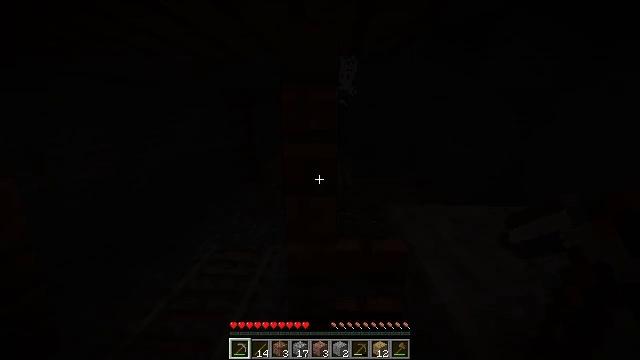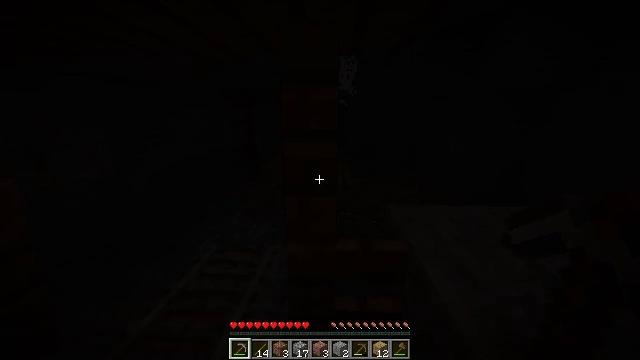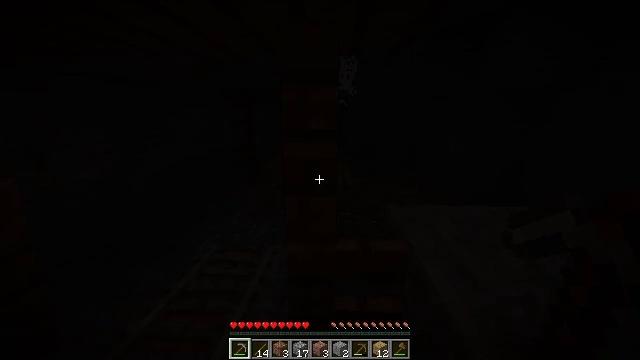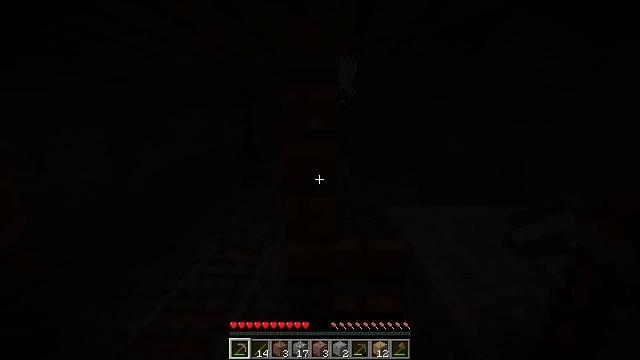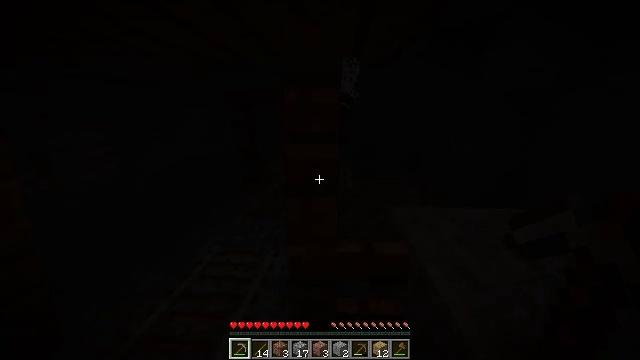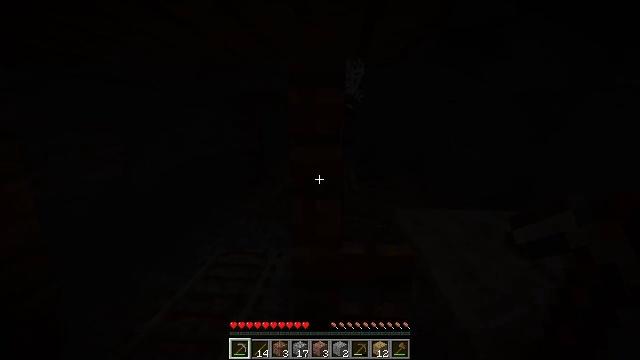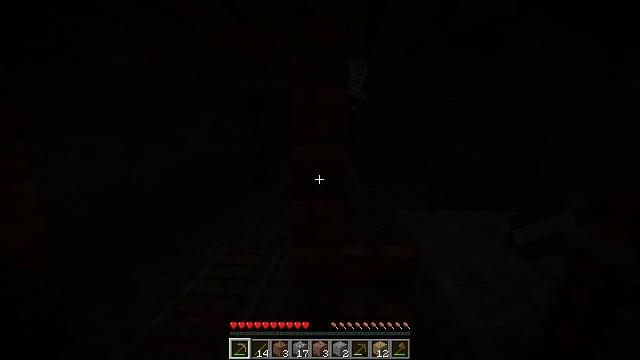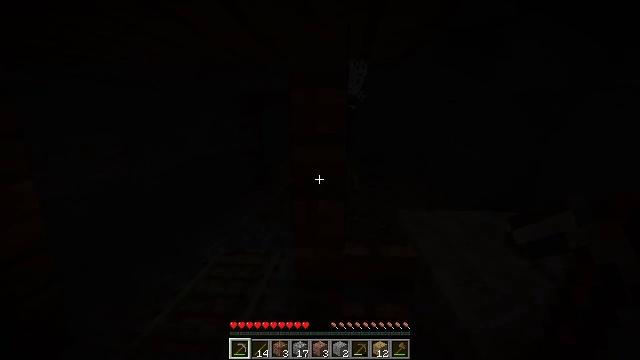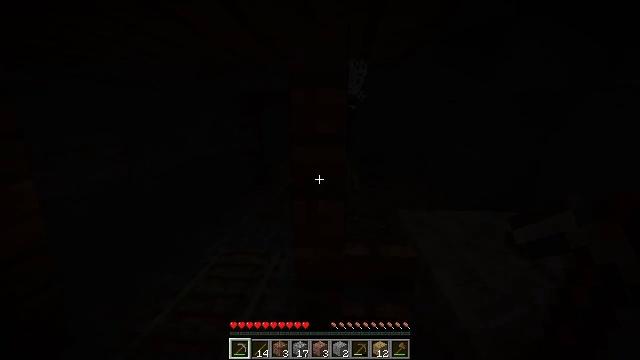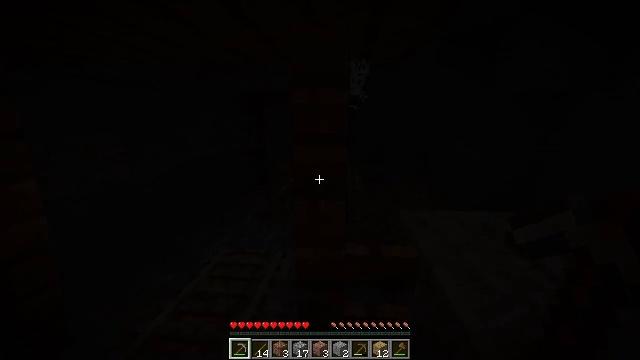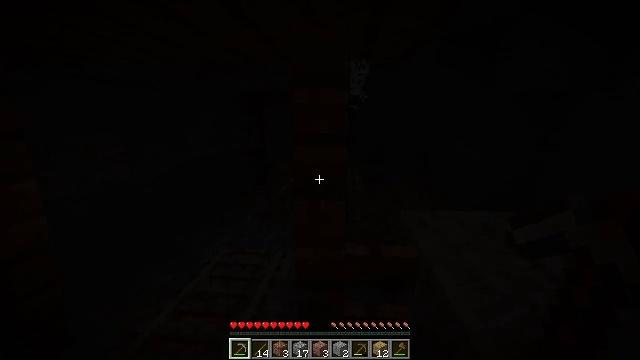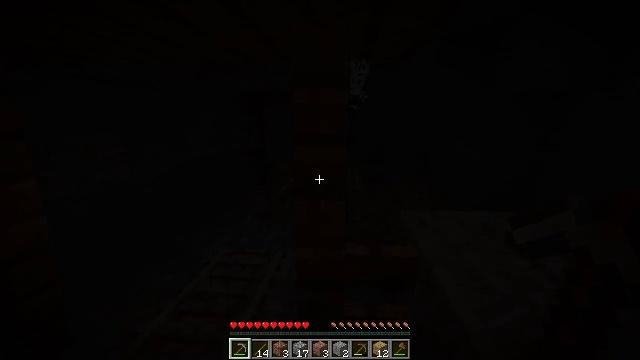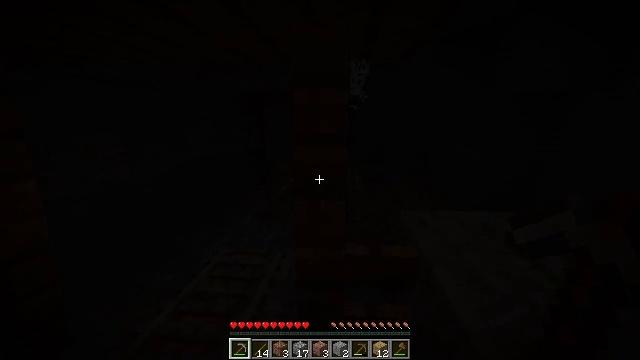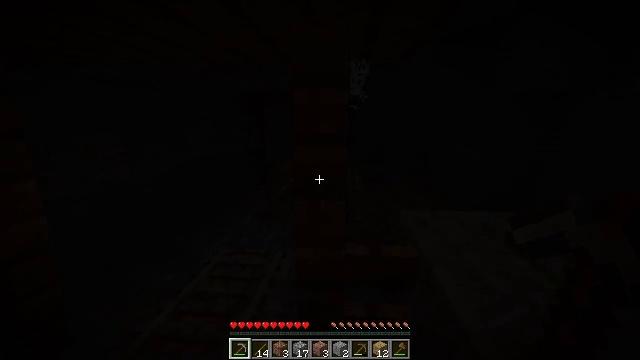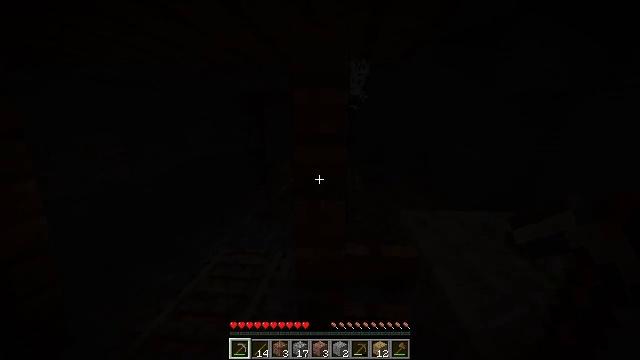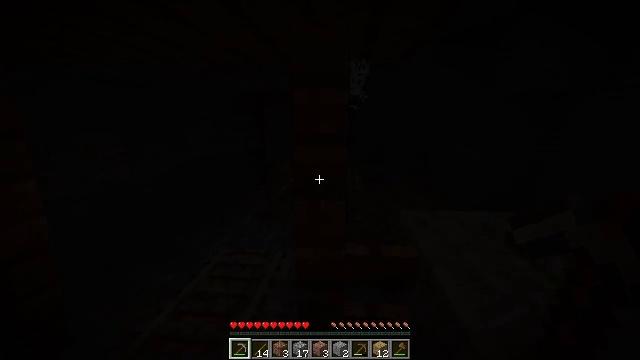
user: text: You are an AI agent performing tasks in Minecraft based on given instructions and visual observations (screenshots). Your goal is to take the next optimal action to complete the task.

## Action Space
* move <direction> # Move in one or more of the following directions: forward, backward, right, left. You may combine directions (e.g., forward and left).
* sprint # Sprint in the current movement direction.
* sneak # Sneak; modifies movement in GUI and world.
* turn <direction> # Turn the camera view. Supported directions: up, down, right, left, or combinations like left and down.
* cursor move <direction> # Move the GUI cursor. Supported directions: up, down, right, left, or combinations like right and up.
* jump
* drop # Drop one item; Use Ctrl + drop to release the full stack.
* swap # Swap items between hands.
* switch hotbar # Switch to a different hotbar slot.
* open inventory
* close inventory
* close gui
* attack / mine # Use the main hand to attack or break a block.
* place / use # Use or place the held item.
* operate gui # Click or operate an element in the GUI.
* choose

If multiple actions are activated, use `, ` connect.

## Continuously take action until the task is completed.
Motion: motion action
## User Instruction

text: Mine planks.
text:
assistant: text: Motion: no_op
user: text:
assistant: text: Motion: no_op
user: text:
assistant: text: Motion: no_op
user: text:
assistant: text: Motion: no_op
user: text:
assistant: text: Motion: no_op
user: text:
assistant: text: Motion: no_op
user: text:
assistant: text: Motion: no_op
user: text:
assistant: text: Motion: no_op
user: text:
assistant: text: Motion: no_op
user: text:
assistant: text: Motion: no_op
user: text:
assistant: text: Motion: no_op
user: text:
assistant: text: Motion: no_op
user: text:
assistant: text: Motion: no_op
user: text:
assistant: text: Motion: no_op
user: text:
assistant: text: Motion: no_op
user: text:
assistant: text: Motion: turn right
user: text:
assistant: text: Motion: turn right and down
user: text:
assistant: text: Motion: turn right and down
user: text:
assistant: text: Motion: turn right and down
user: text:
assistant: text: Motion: no_op
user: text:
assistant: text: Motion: no_op
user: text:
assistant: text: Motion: no_op
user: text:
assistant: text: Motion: no_op
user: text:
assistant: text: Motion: turn left
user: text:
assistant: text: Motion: turn left
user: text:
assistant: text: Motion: turn left and up
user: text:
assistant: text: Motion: turn left and up
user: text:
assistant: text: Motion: turn left and up
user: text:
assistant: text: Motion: turn left
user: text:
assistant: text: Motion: no_op